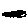
Label: bird